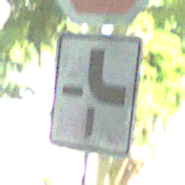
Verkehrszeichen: VerlaufVorfahrtsstrasse4
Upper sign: Stop
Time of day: Midday
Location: Outdoor (Suburban)
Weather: Clear
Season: NotSpecified
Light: Natural